Question: Do all elements gets positioned one above other of its parent?
for example,consider the following code sample and the output I got.
'''
<Alloy>
<Window class="container" backgroundColor="white">
<Label id="label" >Hello, World</Label>
<TextField></TextField>
<Button>click me</Button>
</Window>
</Alloy>
'''

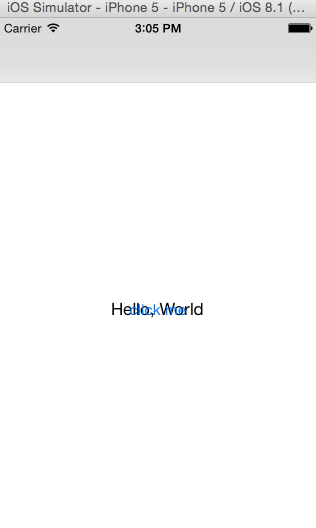
Answer: Elements in Titanium are positioned relative to their parent container, such as the window or a view. Depending on the positioning properties you use, the reference point will be either the parent's top/left or bottom/right corner.
When you omit these properties in a view object you are placing the view on the coordinates grid in the default position, with the default layout property, which is the centre of the window. The default position is dependant on the layout mode of the parent view / window. These three layout properties are: Absolute, Vertical and horizontal.
The default mode as you add views to a parent container, when no properties are added views will go to the centre point, they will overlay any views you previously added. You change change this around by taking advantage of the zIndex property.
The best link to read is the wiki docs on Ti's layout, positioning and view hierarchy. This covers all three layout properties and goes into much more detail on titaniums positioning properties.
<URL>